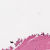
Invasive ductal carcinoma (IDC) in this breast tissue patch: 0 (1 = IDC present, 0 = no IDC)